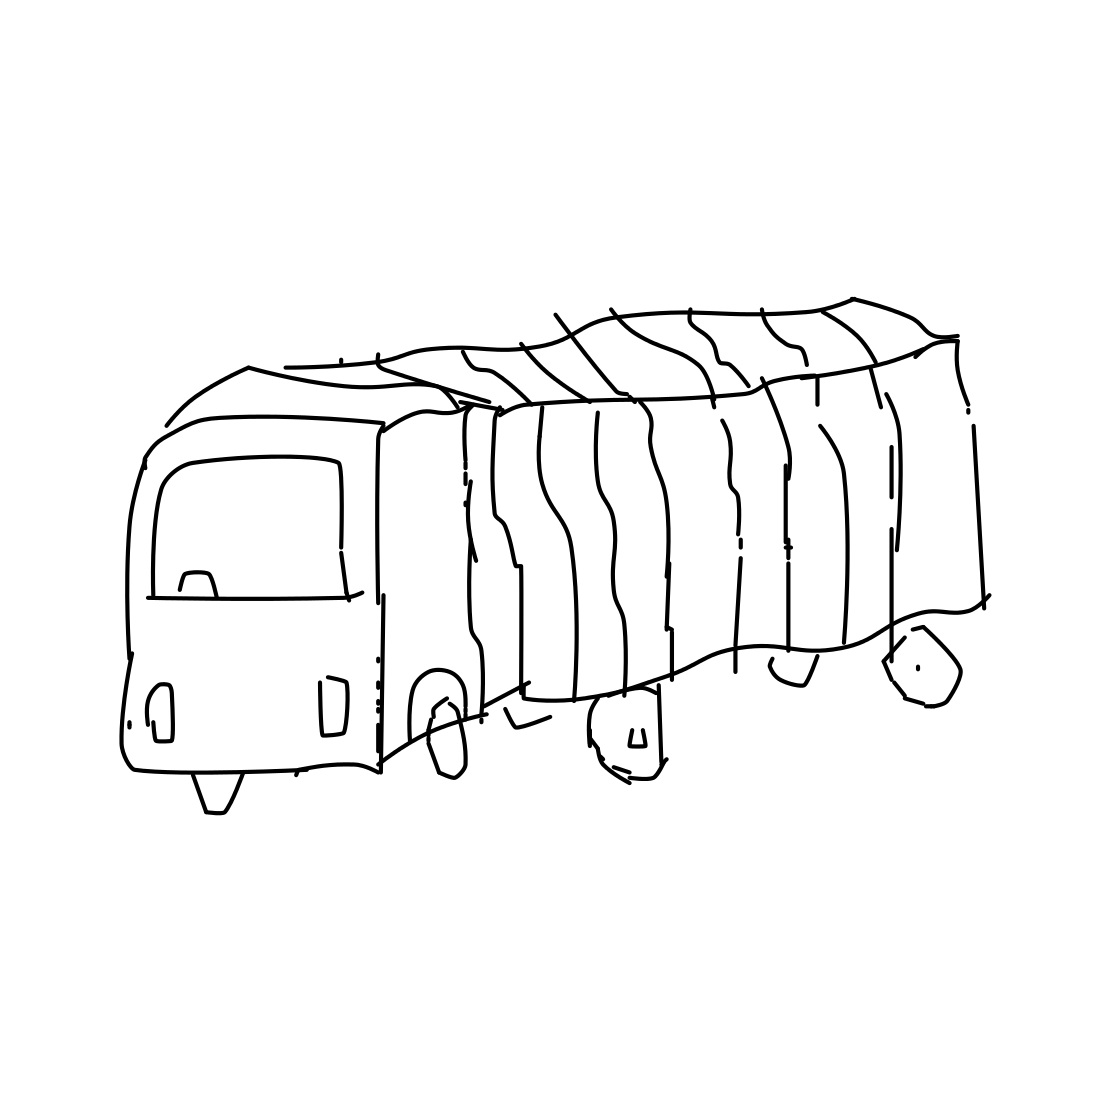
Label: truck